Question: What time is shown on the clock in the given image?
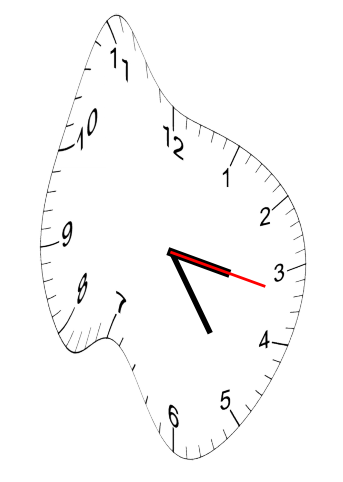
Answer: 03:24:17